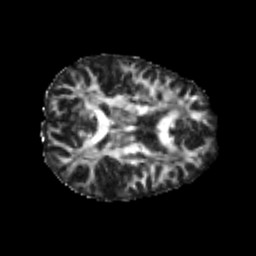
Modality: FA
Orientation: axial
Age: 24
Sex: male
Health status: healthy
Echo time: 0.074 s